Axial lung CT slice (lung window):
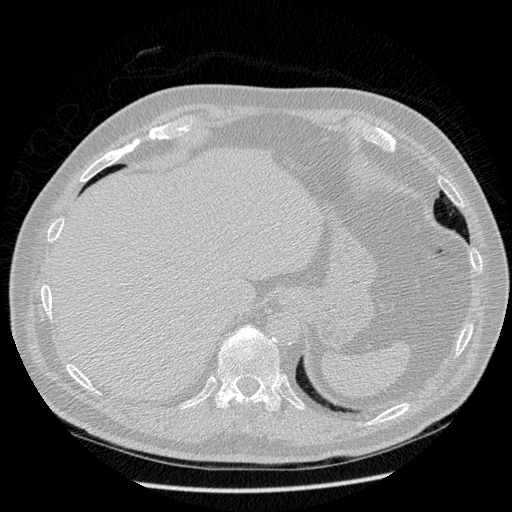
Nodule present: no